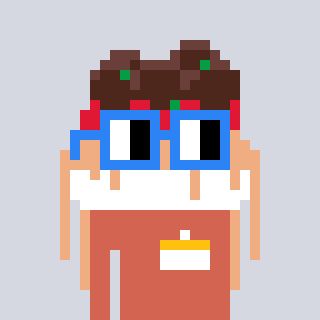
a pixel art character with square blue glasses, a spaghetti-shaped head and a peachy-colored body on a cool background